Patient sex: M
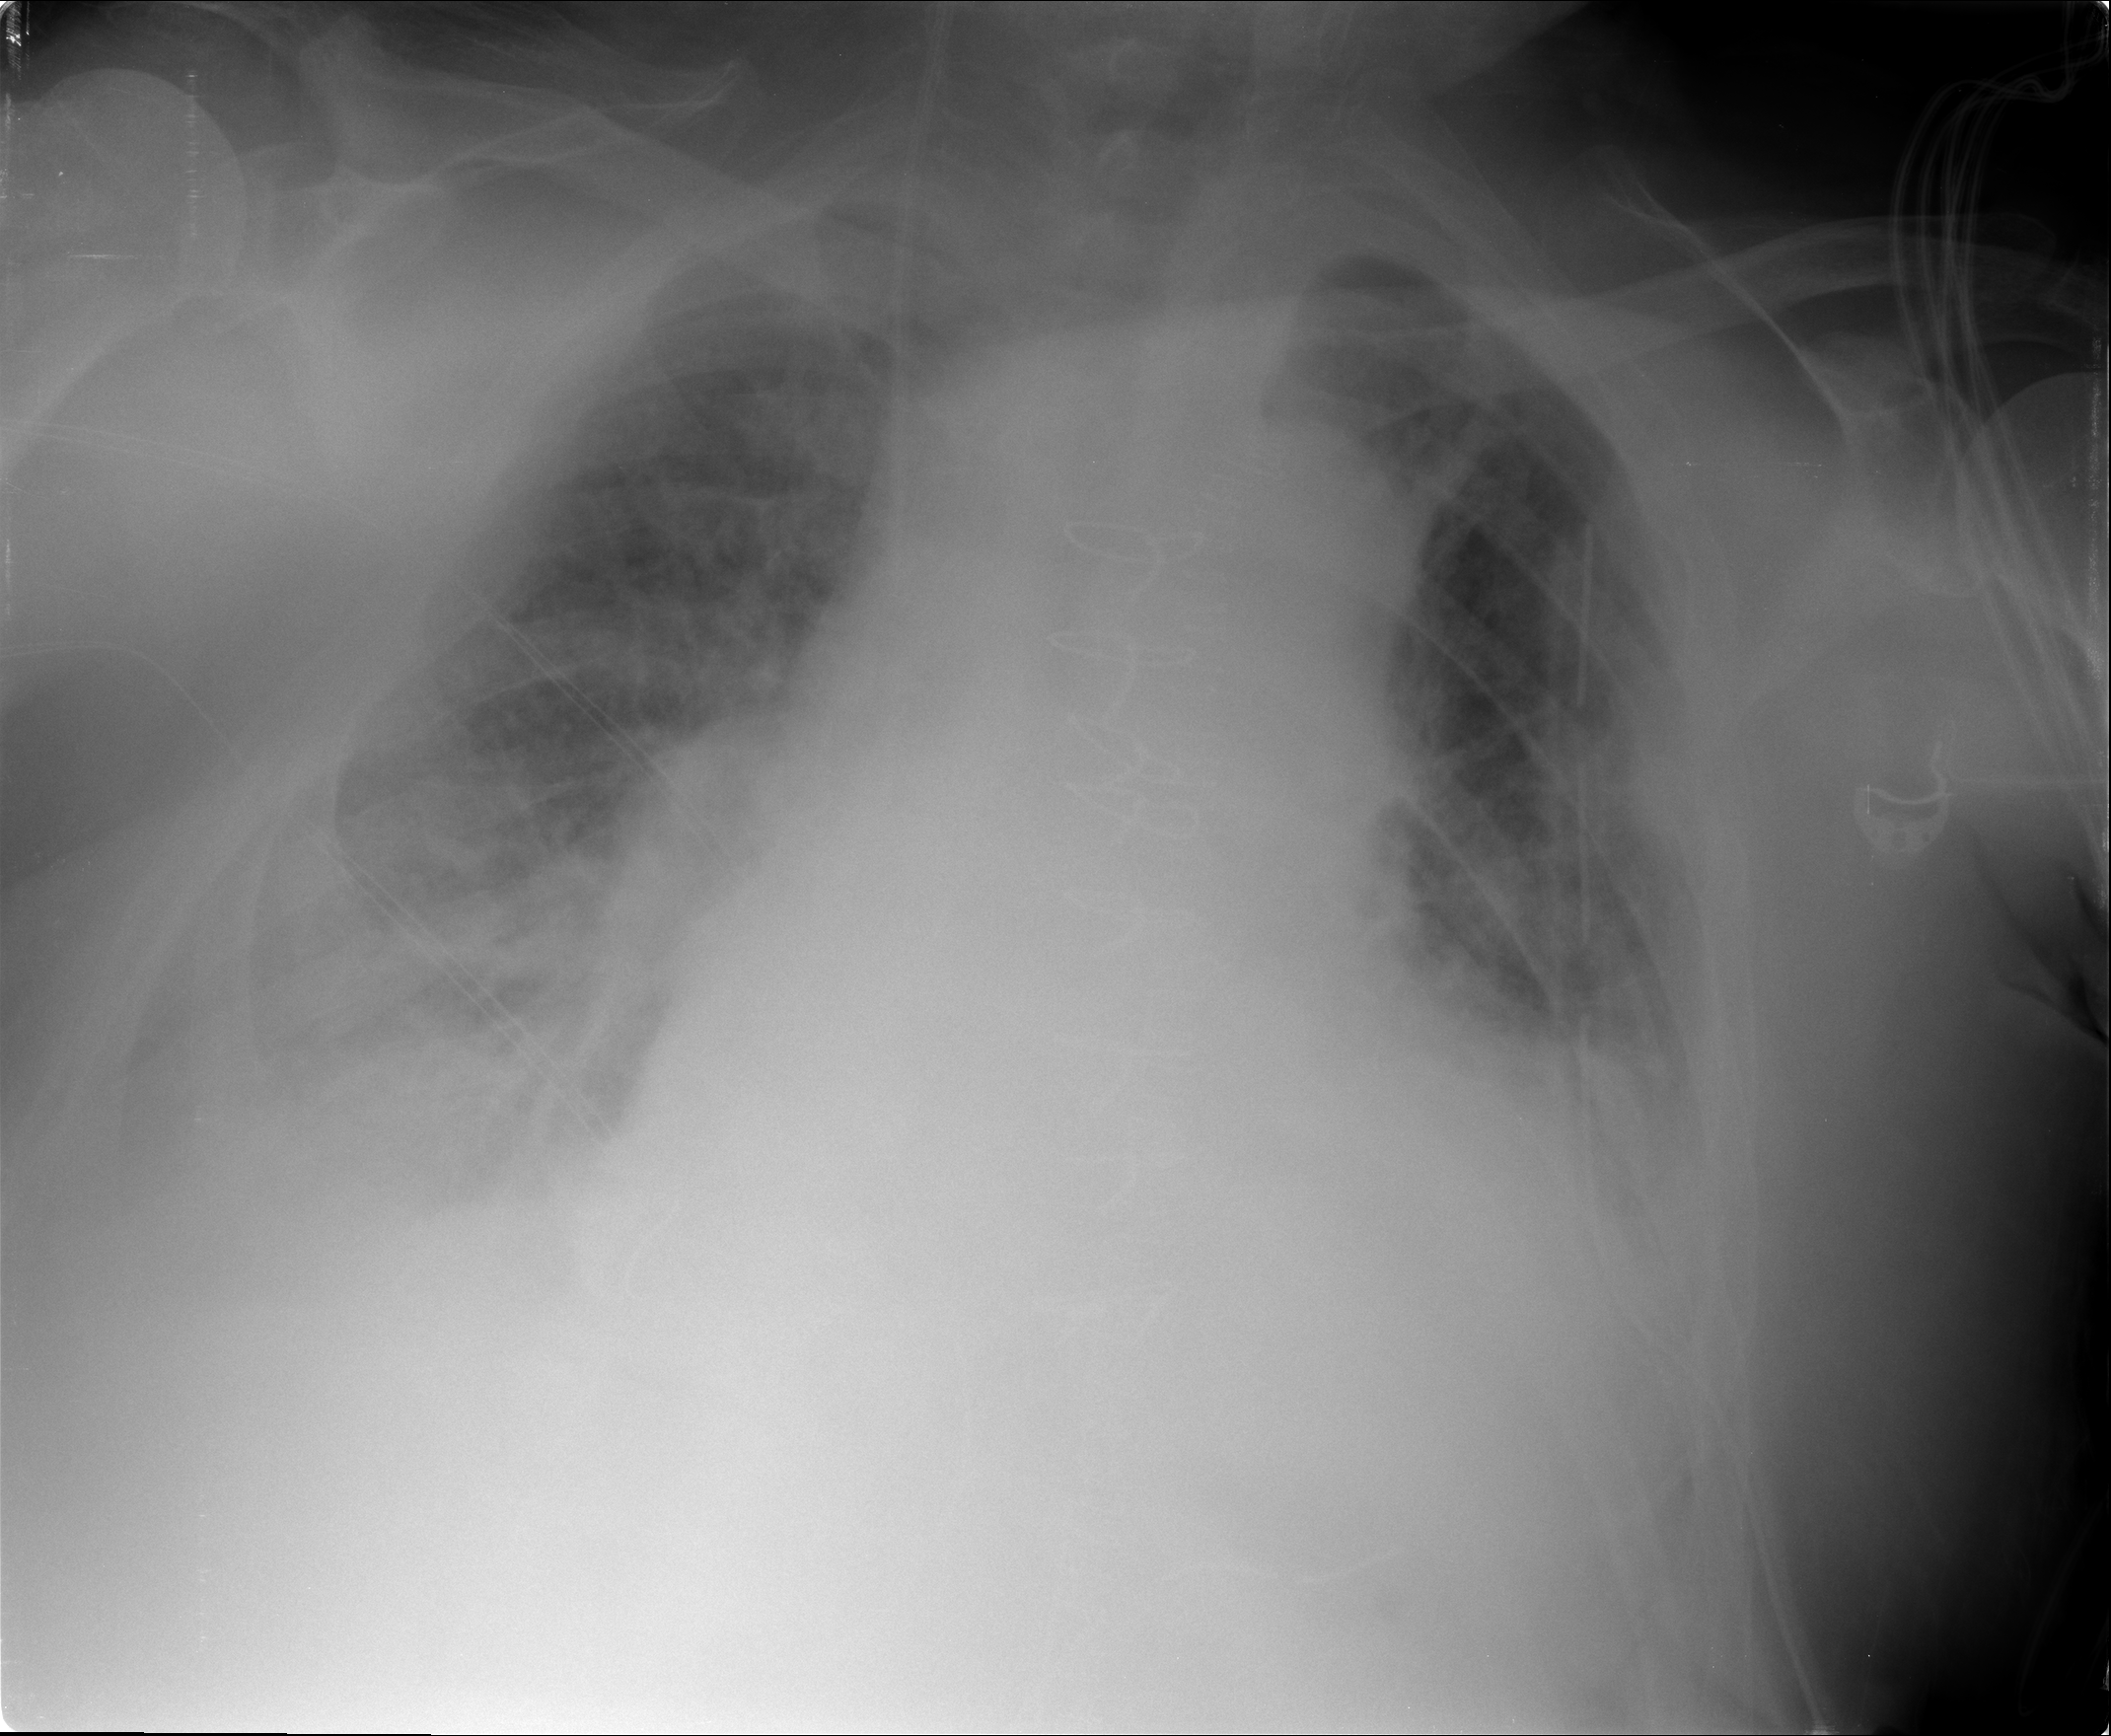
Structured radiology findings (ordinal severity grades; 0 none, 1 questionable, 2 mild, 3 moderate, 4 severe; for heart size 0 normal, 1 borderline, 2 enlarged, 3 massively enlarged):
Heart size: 2
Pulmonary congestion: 2
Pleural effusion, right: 2
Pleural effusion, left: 2
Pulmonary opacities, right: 0
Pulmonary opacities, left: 0
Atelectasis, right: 3
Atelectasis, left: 2